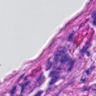
Metastatic tissue present: yes